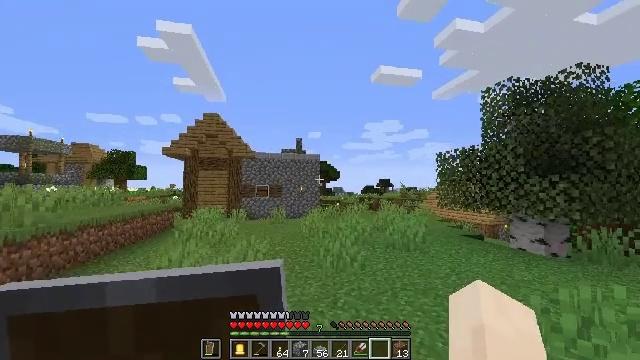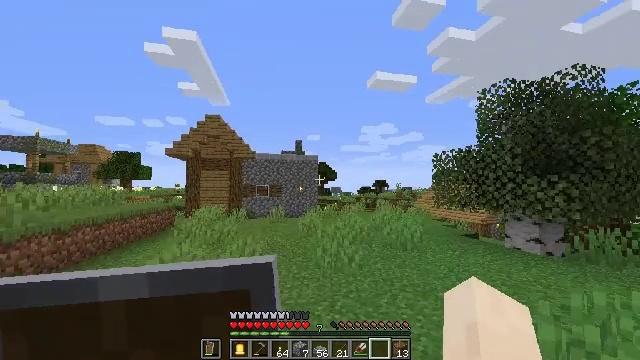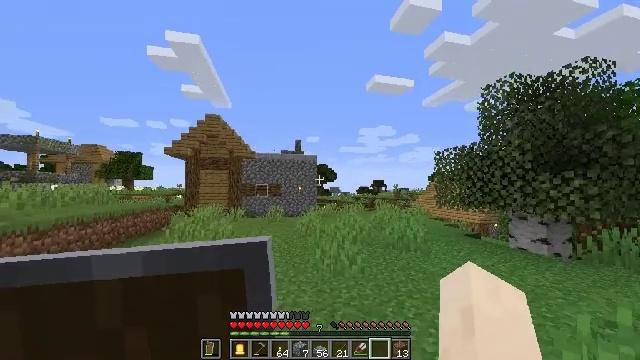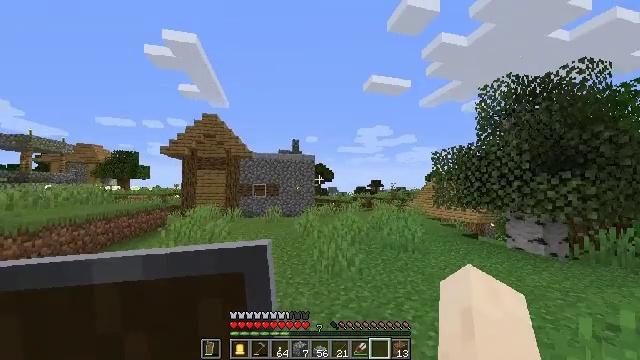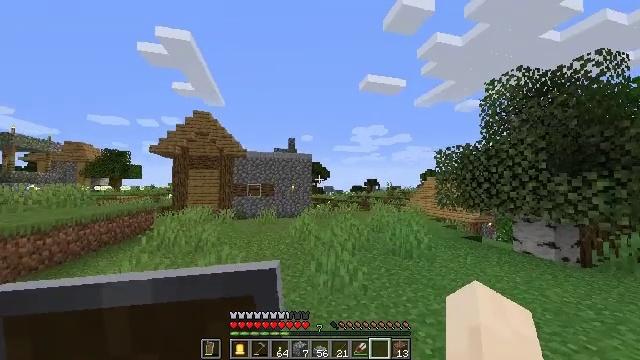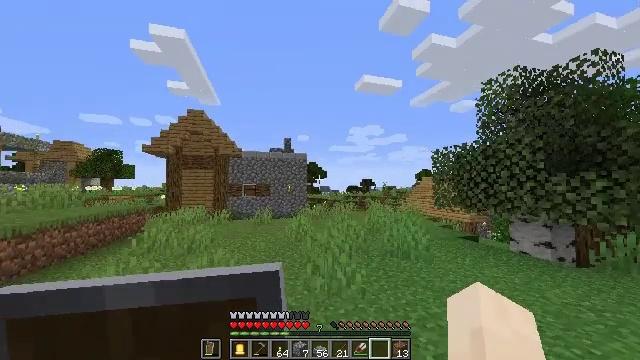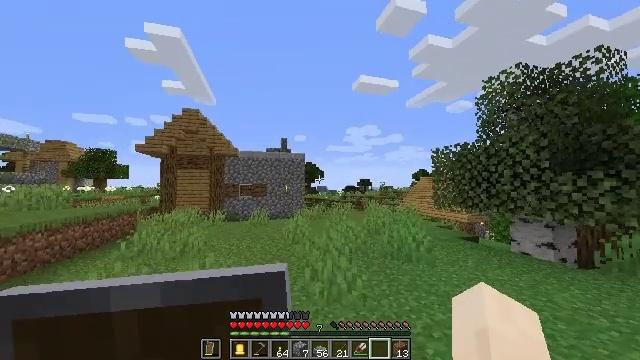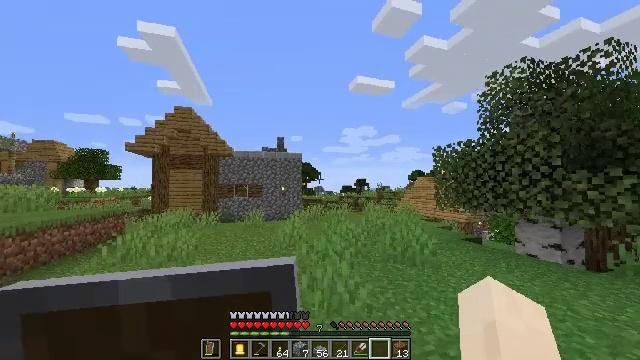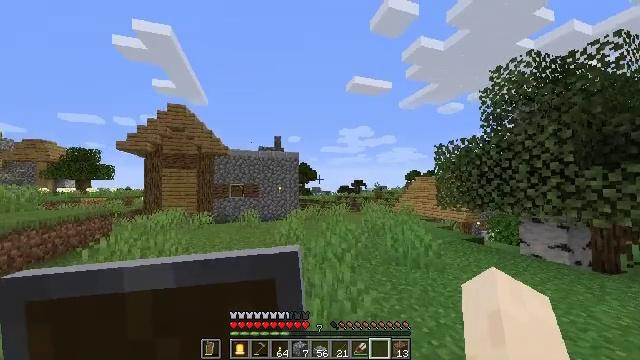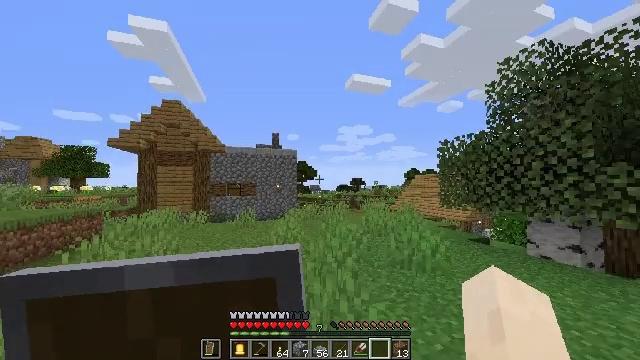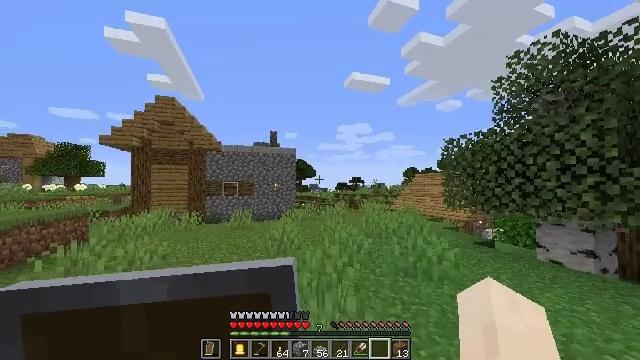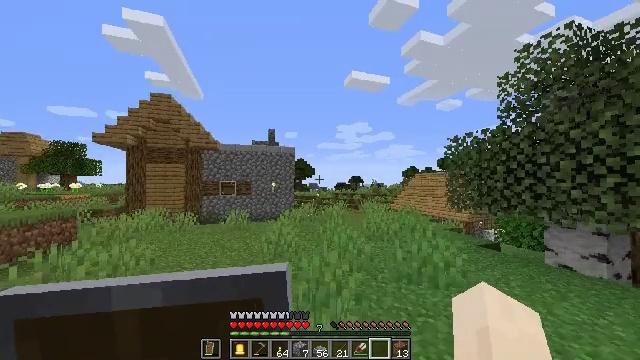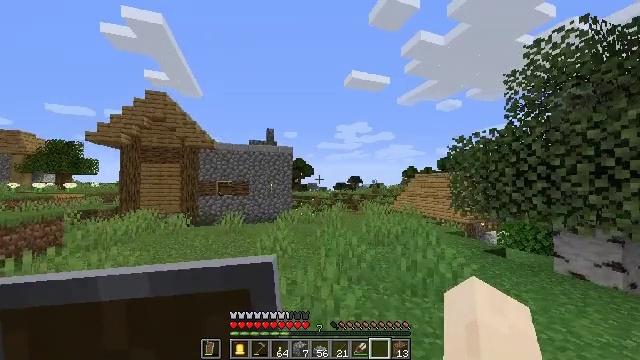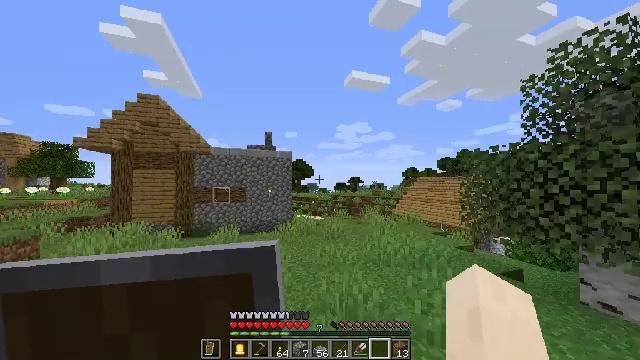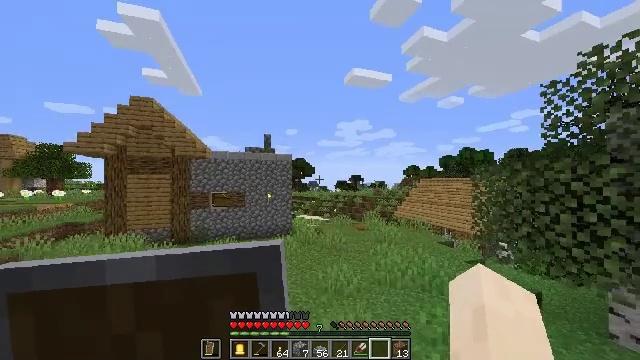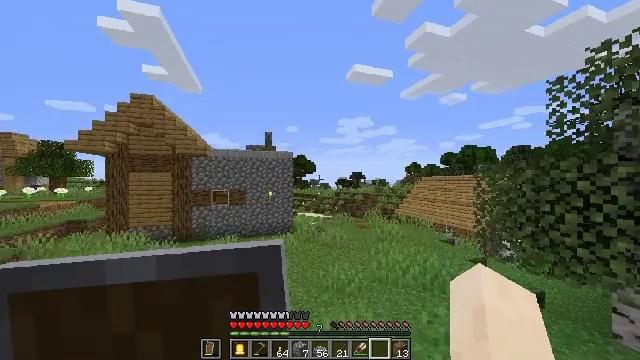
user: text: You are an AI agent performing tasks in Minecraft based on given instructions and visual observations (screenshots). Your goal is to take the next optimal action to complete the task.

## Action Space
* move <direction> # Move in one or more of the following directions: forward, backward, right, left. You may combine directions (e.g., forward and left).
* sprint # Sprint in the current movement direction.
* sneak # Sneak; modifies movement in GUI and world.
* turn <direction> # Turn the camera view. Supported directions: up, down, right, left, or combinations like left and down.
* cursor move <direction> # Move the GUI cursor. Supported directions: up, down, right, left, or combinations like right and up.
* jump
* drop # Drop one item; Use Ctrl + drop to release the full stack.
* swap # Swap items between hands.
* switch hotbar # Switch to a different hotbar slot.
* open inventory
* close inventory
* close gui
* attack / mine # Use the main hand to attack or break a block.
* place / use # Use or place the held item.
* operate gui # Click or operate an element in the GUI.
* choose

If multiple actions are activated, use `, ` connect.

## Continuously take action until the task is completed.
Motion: motion action
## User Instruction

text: Craft an iron door.
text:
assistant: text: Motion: move forward
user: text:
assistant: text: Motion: move forward
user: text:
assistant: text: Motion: move forward
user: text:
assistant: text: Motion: move forward, turn right
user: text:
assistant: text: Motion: move forward, turn right
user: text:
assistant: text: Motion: move forward
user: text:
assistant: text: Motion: move forward
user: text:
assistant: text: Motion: move forward
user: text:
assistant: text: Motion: move forward
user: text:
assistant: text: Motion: move forward
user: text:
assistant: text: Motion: move forward
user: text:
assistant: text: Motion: move forward, jump
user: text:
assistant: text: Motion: move forward, jump
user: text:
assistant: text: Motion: move forward, jump
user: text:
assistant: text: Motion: move forward, jump
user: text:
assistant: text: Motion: move forward, jump
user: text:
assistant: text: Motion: move forward, jump
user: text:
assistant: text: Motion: move forward, jump
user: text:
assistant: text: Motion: move forward, jump
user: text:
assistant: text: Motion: move forward, jump
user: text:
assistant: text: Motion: move forward, jump
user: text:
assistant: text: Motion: move forward, jump
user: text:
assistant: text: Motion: move forward, jump
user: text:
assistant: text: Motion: move forward, jump
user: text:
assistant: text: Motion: move forward, jump
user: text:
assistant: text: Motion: move forward, jump
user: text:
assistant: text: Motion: move forward, jump
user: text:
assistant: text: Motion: move forward, jump
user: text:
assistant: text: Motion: move forward, jump
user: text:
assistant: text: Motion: move forward, jump